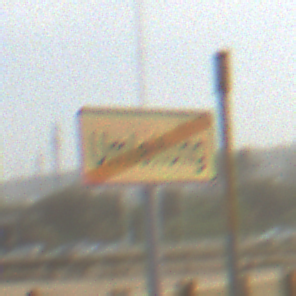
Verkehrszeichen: EndeDerUmleitungsankuendigung
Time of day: MorningAfternoon
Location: Outdoor (Suburban)
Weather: PartlyCloudy
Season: NotSpecified
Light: Natural